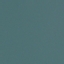
Land use / land cover class: SeaLake